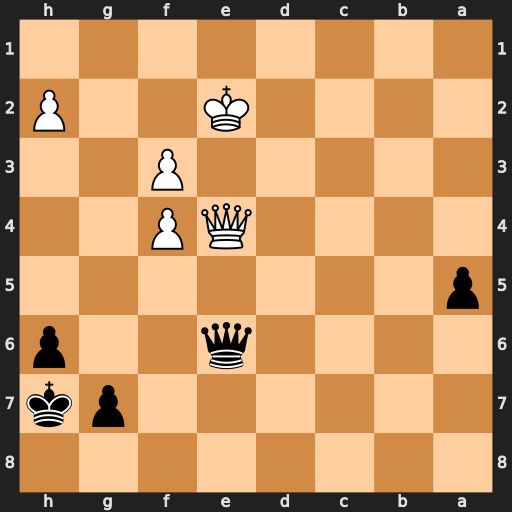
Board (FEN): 8/6pk/4q2p/p7/4QP2/5P2/4K2P/8
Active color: b
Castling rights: -
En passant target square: -
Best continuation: Qxe4+ fxe4 g5 fxg5 hxg5